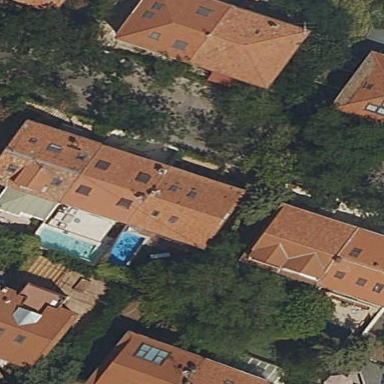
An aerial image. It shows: Terrace building.